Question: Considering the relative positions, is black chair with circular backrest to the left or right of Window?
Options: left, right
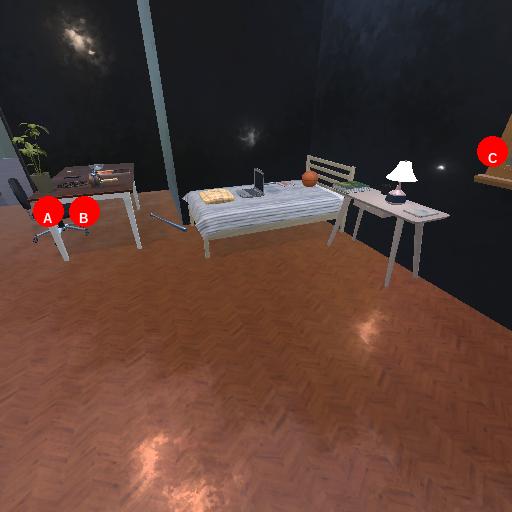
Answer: left